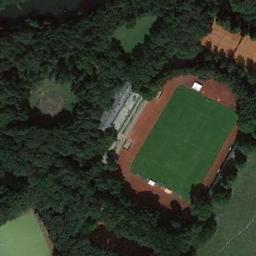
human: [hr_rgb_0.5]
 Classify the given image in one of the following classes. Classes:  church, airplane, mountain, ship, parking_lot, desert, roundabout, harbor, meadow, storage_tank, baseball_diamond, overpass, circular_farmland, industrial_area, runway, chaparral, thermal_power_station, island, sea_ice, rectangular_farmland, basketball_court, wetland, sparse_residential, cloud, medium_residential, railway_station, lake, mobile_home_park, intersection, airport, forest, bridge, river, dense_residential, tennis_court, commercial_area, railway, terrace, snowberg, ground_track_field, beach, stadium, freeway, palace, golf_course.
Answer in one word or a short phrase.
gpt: ground_track_field